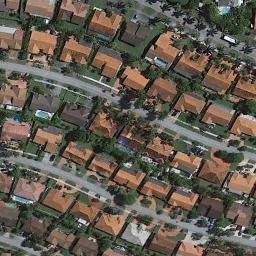
Label: residential